Question: Located in the "Data > Connections > Properties > Definition (tab) > Command text", I have the following:
'''
{Call SP_calculo_algo(?)}
'''

Where currently the function receives only one value through the unique parameter that it has, that according with someone told me it is represented by the character of the question mark (?).
What I need is to send two (2) values through the function, since I have the SQL query that returns data that refer to a range between two dates. For example: Start Date (parameter 1) and End Date (parameter 2).
Can you help me?
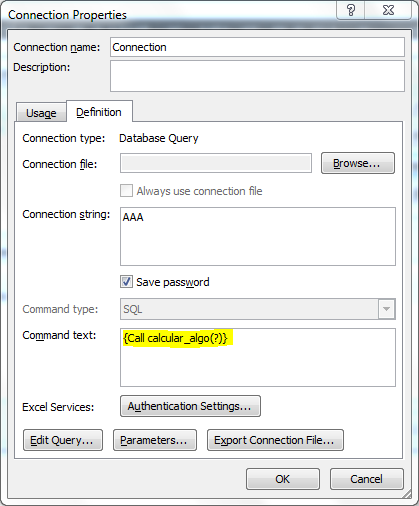
Answer: Make sure you are using Microsoft Query for your connection.
Data -> From Other Sources -> From Microsoft Query
At the end of the Wizard, make sure you specify "Return data to Microsoft Excel".
After the query executes, the data will be on your worksheet. Click somewhere on the result set, then select the query Data -> Connections -> Properties.
Click on the definition tab. Modify the command text to include the query with question marks as placeholders for your parameters.

Click OK, and you will be prompted for each parameter. Click the box if you want to save the value you enter for future refreshes.